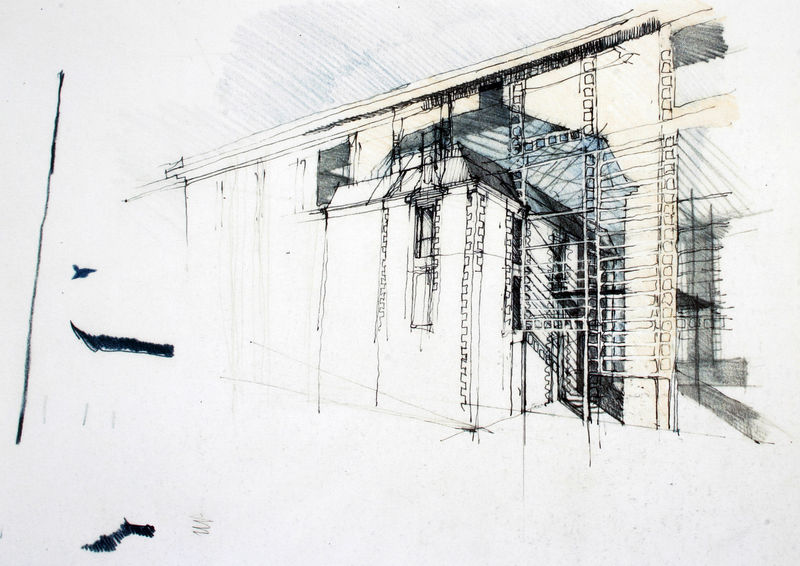
Titel: Verwaltungsgebäude für das Departement Poitier - Entwurfsskizze
Künstler: Jean Nouvel
Schlagwörter: gebäude, gerüst